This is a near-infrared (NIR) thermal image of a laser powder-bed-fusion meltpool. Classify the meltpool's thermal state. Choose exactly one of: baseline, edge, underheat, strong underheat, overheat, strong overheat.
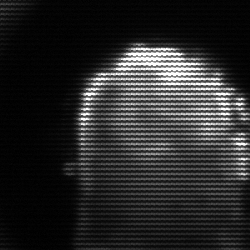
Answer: baseline